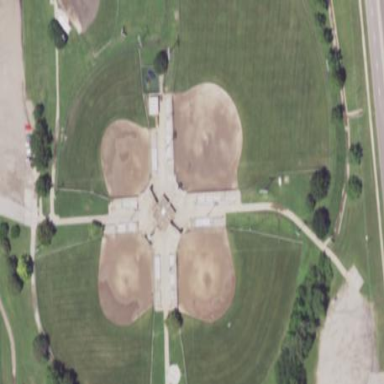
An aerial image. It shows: Baseball pitch for leisure land activities.